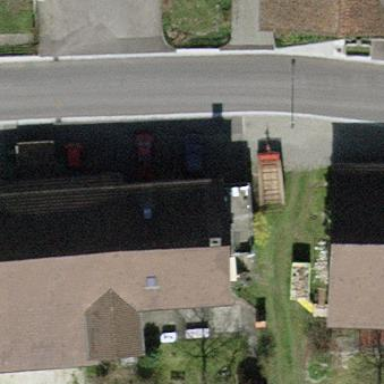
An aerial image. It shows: Part of building.